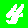
Digit: 4